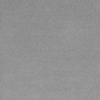
Label: dusty